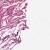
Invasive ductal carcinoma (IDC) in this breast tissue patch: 0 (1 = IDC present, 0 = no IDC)